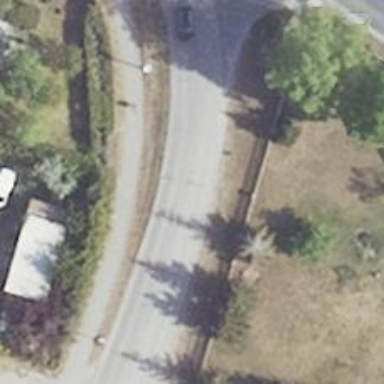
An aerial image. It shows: Residential road with concrete surface.